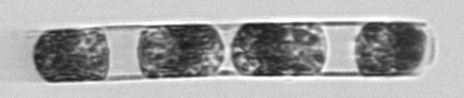
Label: Hemiaulus